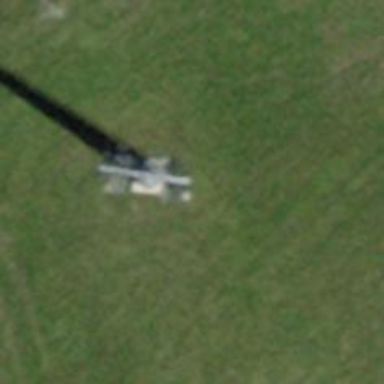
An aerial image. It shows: Pylon for aerialway.